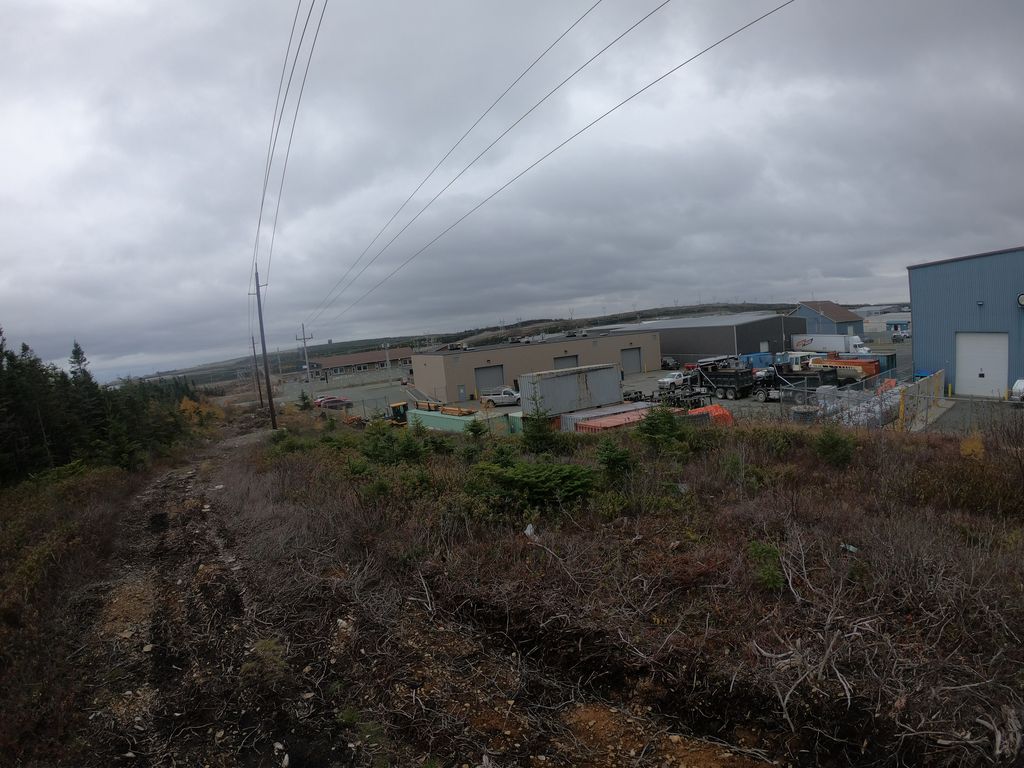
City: st_johns